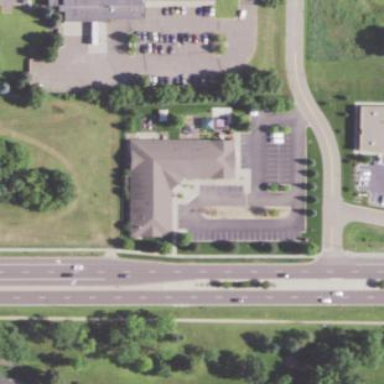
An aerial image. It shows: Kindergarten building.